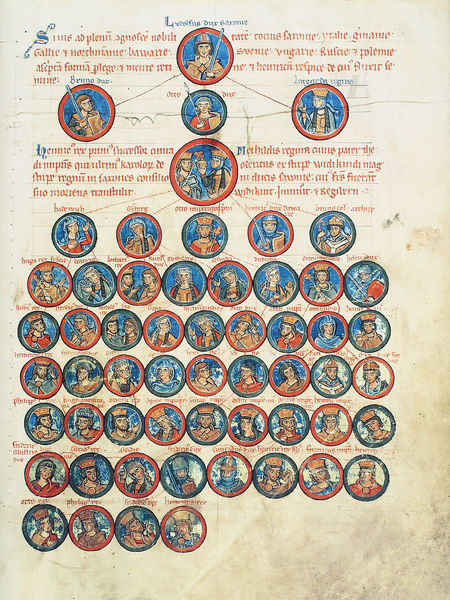
Titel: Chronica Sancti Pantaleonis; Annales sancti Pantaleonis Coloniensis
Standort: Herstellungsort: Köln (EU - D - NRW); Herstellungsort: Aachen (EU - D)
Institution: Brüssel, Bibliothèque Royale
Schlagwörter: blau, frauen, frau, männer, rot, vater, krone, kreis, rund, schrift, hof, kaiser, könig, inschrift, buch, seite, text, kreise, herrscher, ritter, fürst, insignie, mittelalter, könige, hierarchie, arbre, söhne, szepter, legende, roi, latein, ahnen, buchmalerei, stammbaum, väter, moyen-age, untertanen, untertan, rois, famille, ahnentafel, legitimation, chevaliers, généalogie, descendance, généalogique